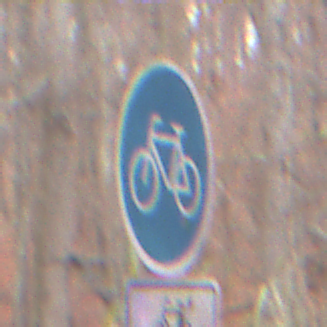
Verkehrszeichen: Radweg
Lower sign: EinspurigeFahrzeugeFrei6
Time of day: Midday
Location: Outdoor (Nature)
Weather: Overcast
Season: Autumn
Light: Natural